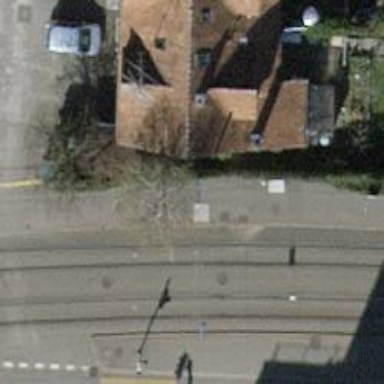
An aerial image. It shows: Tram stop with public transport stop position.